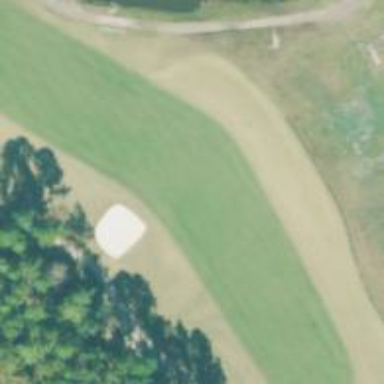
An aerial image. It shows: View of golf hole.